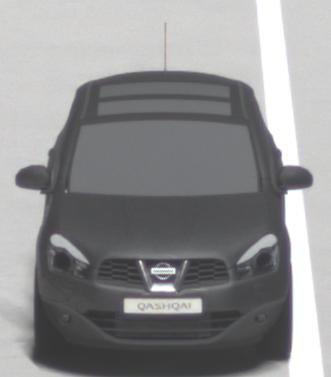
Make: Nissan
Model: Qashqai 1.6
Detailed model: Qashqai (J10)
Model produced from: 2010/03
Model produced until: 2010/08
Doors: 5
Color: gray
Road condition: dry road
Daytime: not specified
Contrast: high contrast